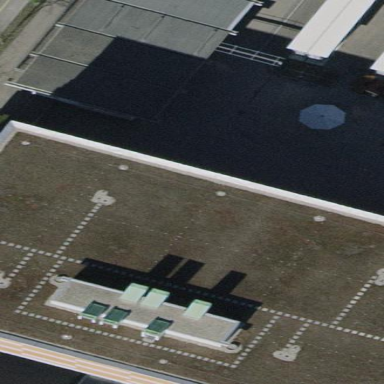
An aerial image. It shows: Office building.